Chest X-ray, AP view. Patient: 22 years old, sex M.
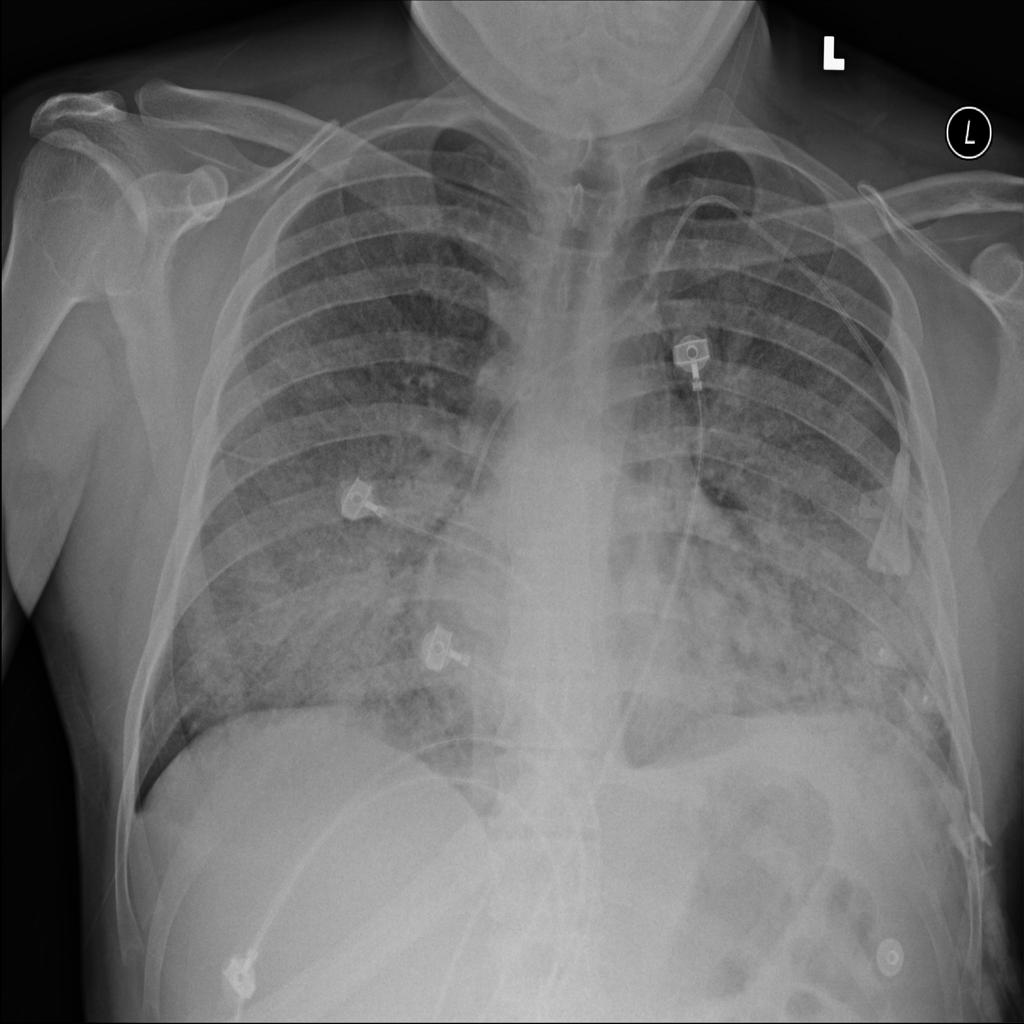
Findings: No Finding